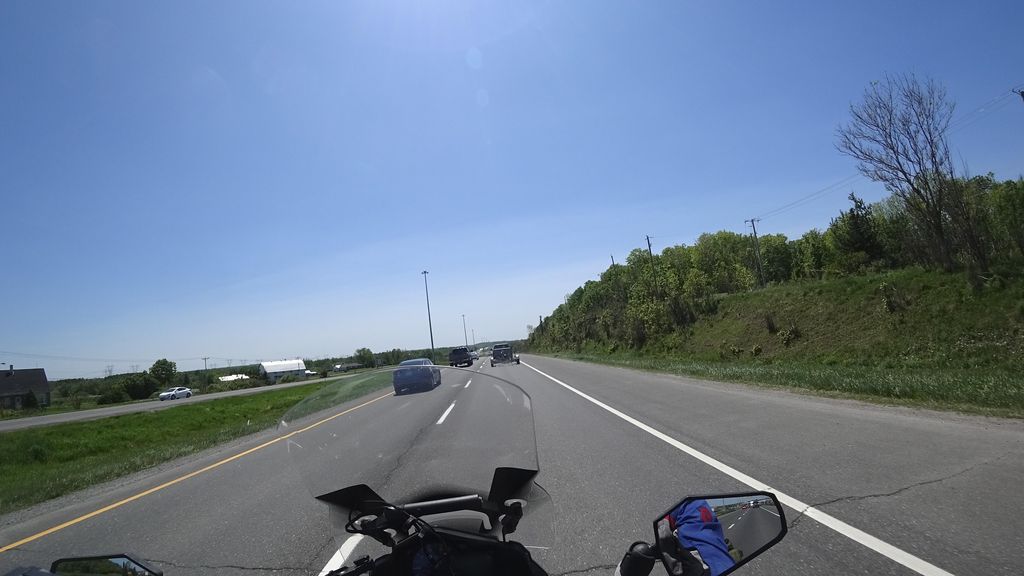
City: quebec_city